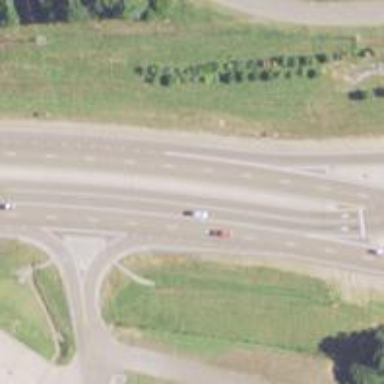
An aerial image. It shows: Trunk highway.